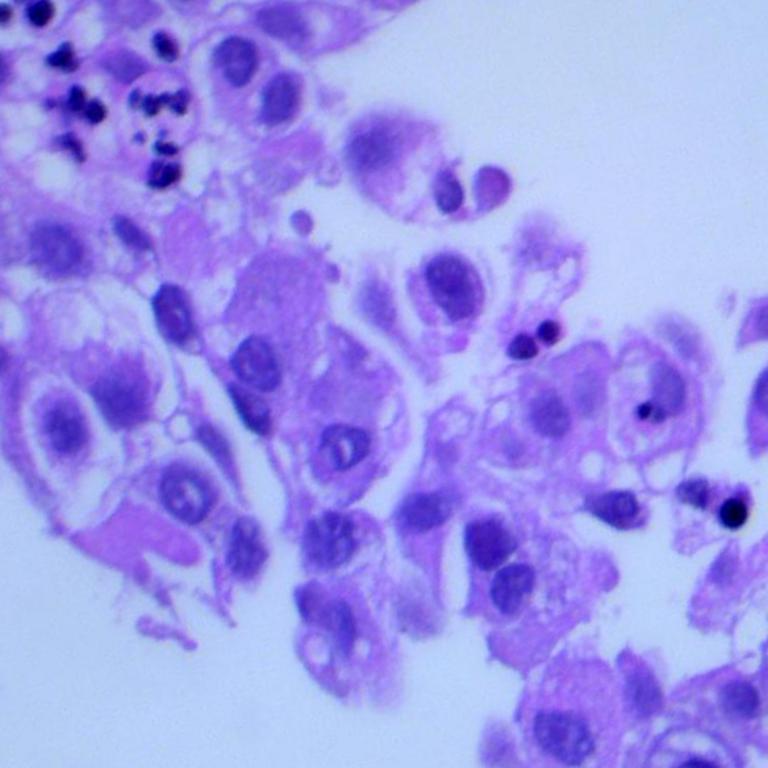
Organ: lung
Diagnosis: adenocarcinomas